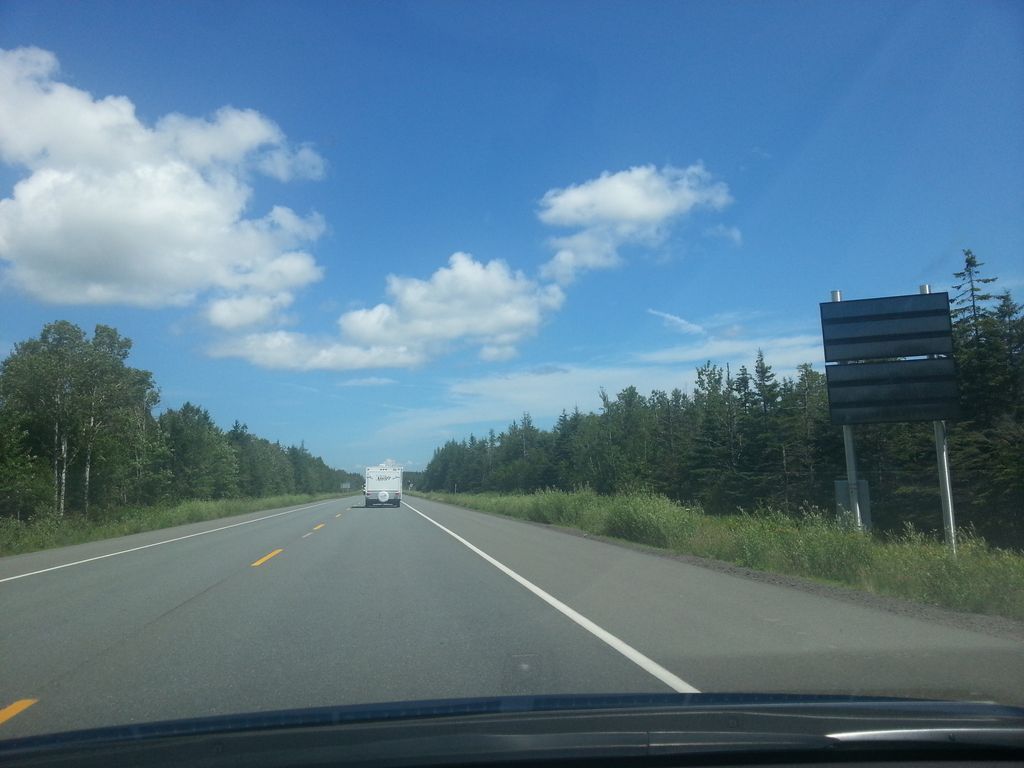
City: charlottetown